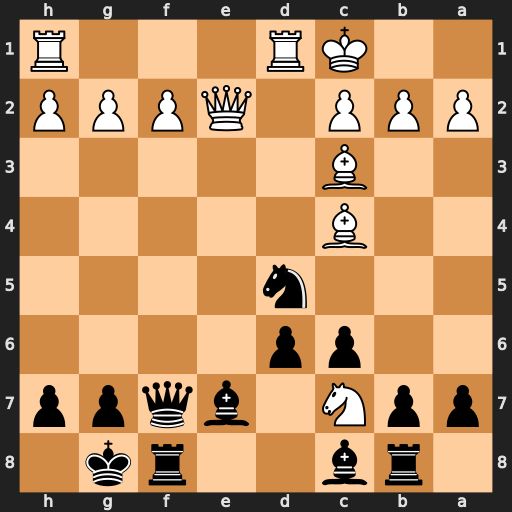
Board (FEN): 1rb2rk1/ppN1bqpp/2pp4/3n4/2B5/2B5/PPP1QPPP/2KR3R
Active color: b
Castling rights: -
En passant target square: -
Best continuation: Bg5+ Kb1 Qxc7